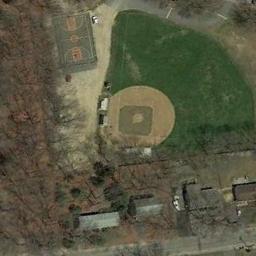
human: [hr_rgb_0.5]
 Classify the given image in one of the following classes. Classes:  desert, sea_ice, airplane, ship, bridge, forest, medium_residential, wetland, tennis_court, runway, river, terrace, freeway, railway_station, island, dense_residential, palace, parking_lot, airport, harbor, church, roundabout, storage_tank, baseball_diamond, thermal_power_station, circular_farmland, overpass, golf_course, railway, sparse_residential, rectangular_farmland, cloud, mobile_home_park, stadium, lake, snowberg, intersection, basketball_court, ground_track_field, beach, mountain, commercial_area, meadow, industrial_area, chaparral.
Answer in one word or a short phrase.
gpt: baseball_diamond